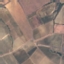
Land use / land cover: PermanentCrop